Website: lowes
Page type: address-validator
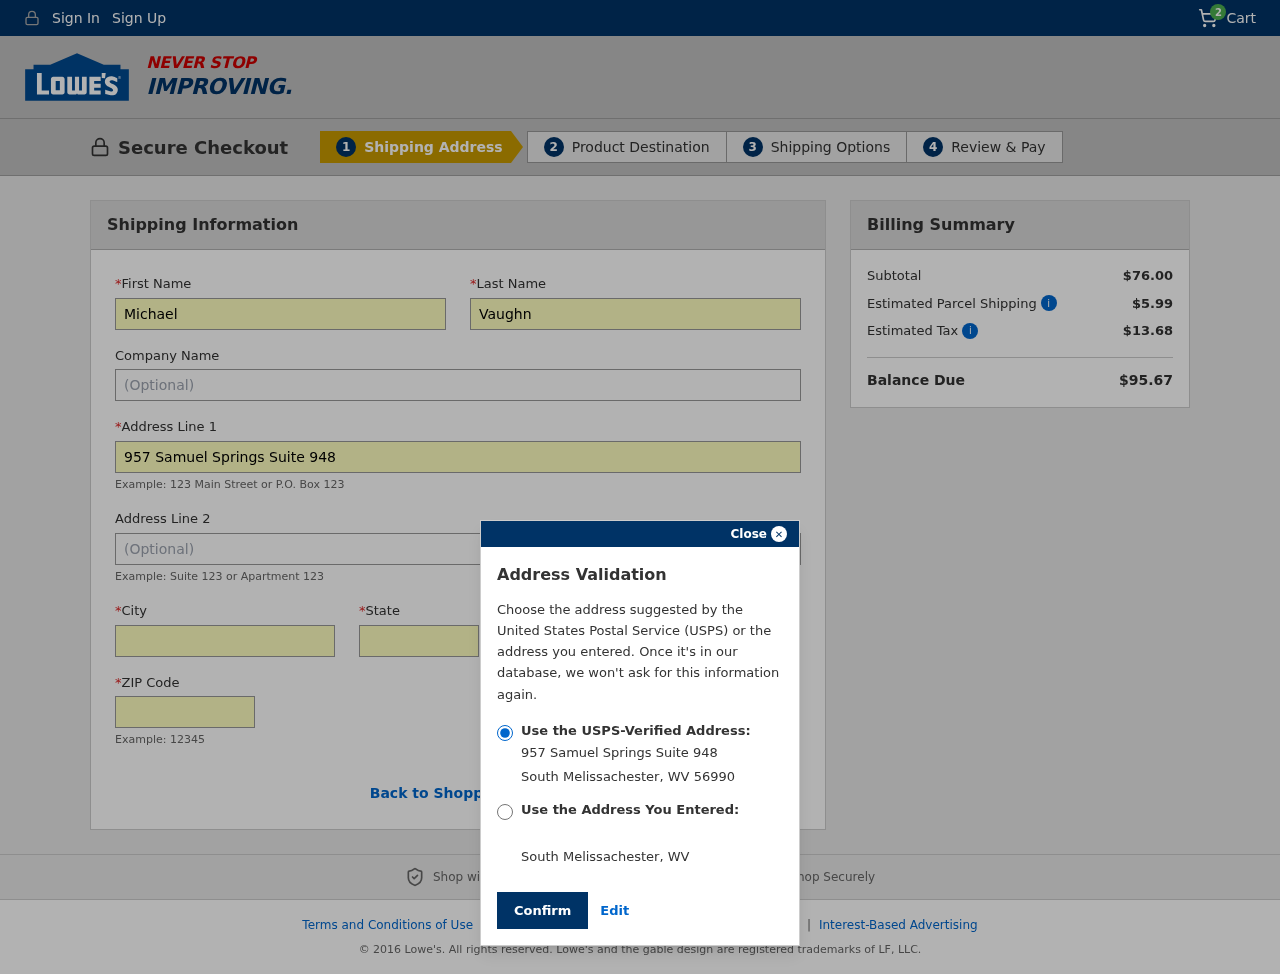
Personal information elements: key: PII_CITY
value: South Melissachester
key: PII_FIRSTNAME
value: Michael
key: PII_LASTNAME
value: Vaughn
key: PII_POSTCODE
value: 56990
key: PII_STATE
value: West Virginia
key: PII_STATE_ABBR
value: WV
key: PII_STREET
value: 957 Samuel Springs Suite 948
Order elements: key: ORDER_NUM_ITEMS
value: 2
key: ORDER_SUBTOTAL
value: $76.00
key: ORDER_SHIPPING_COST
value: $5.99
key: ORDER_TAX
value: $13.68
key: ORDER_TOTAL
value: $95.67